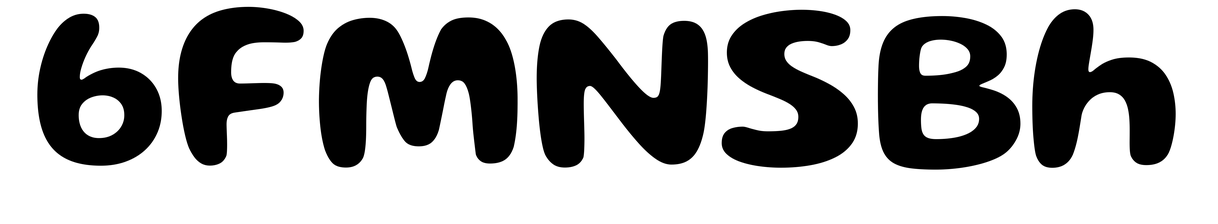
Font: Gluten_SemiBold